Question: I am developing a sencha touch project using sencha architect. I have created a menu using class Ext.Menu. I was successfully able to generate the menu with different buttons , however when the menu is created there is a sapce/padding between differnt buttons. I refered to the docs and looks like I need to change
> $sheet-button-spacing and $sheet-padding
I am not sure how to do that in architect. Also is there any other way to do that. Below is the screenshot of my menu

-
This is how my panel looks like:
##
Here is my panel code
'''
Ext.define('MyApp.view.MyPanel', {
extend: 'Ext.Panel',
alias: 'widget.mylistpanel',
requires: [
'Ext.Button'
],
config: {
layout: 'vbox',
items: [
{
xtype: 'button',
text: 'MyButton2'
},
{
xtype: 'button',
text: 'MyButton3'
}
]
}
});
'''
This is how I am creating the menu
'''
console.log("Menu for side");
var items = [
{
xtype: 'panel',
docked:'left',
style: {
},
items: [
{
// xtype: 'mainmenu'
xtype:'mylistpanel'
}
]
}
];
var className = 'Ext.Menu';
return Ext.create(className, {
items: items
});
'''
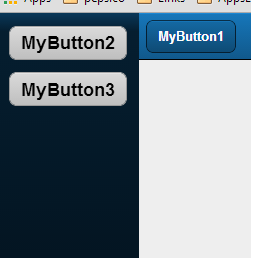
Answer: You can use class :
'''
layout : 'vbox',
class : 'buttonPadding',
'''
Define class in your css:
'''
.buttonPadding{
padding: 2px; //as per requirement
}
'''
Or
You can directly use style:
'''
layout: 'vbox',
style: 'padding:2px',
'''
And
I am not sure but I think for:
$sheet-button-spacing and $sheet-padding
this is in scss so you need to change in scss file.
But if you change in scss file, it will reflect to all button present on sheet.
Hope it will help you!!!